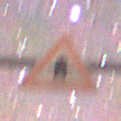
Verkehrszeichen: Vorfahrt
Umgebung: Outdoor, Nature
Tageszeit: Night
Wetter: Clear
Licht: Natural
Jahreszeit: NotSpecified
Kontrast: LowContrast